Question: I'm fairly new to Access and having a really hard time figuring out each and every bit of it. Now I want to have a grid containing rows fetched from a query and a checkbox for every row. Here's what I want:
1. User should be able to select individual checkbox to select the row.
2. A "Select all" checkbox to select all rows.
3. Only upon clicking a button the rows must be updated
I have
1. Created a form.
2. Added a Continuous Subform and the Rowsource has a checkbox bound to a Yes/No field.
I'm stuck at this point. Please refer to the attached image and help me figure this out. Please suggest some good tutorials with practical examples. Thanks a lot.
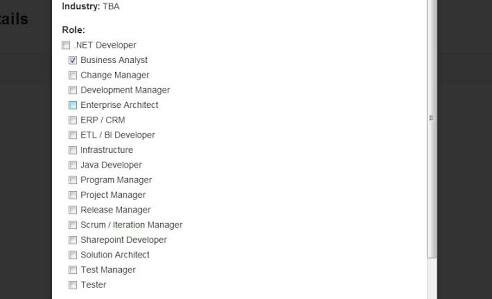
Answer: Use the 'clsCCRecordSelect'class from <URL>.